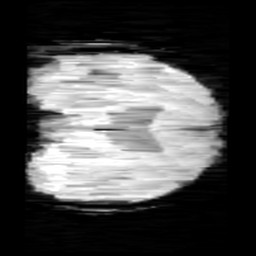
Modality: minIP
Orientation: coronal
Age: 10
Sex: male
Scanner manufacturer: siemens
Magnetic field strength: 3 T
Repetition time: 0.027 s
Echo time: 0.02 s